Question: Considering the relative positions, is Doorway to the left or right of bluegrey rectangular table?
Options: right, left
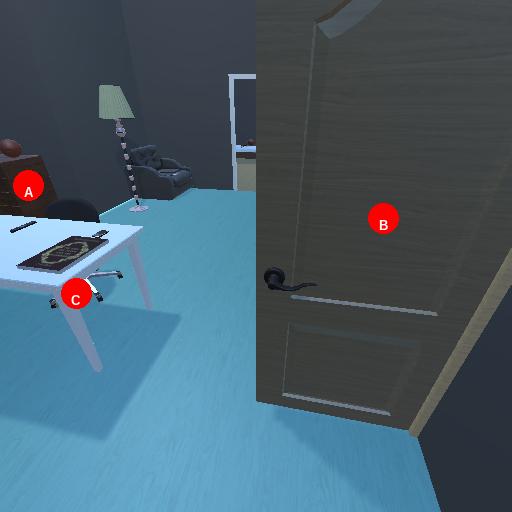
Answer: right